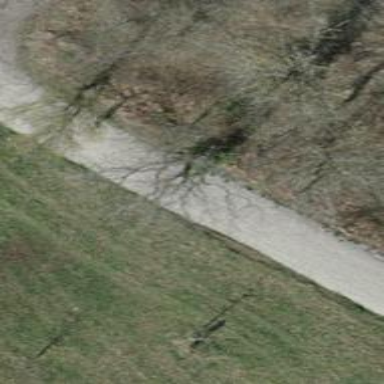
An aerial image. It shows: Compacted track with grade2 surface.